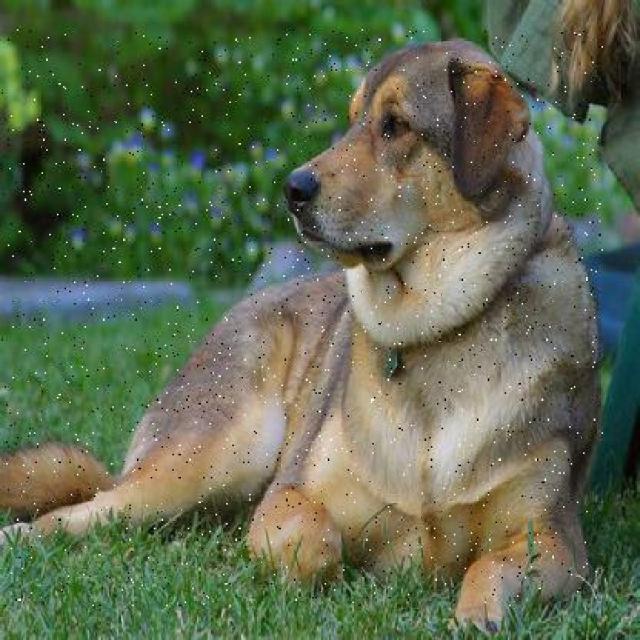
Healthy canine skin — no visible lesions, inflammation, or abnormalities. The skin and coat appear normal.